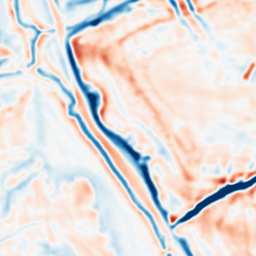
Category: multiscale
Decomposition family: dog_multiscale
Decomposition parameters: sigma_ratio: 1.4
n_scales: 3
base_sigma: 2
Upsampling method: quadratic
Upsampling parameters: scale: 4
Upsampling scale: 4